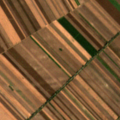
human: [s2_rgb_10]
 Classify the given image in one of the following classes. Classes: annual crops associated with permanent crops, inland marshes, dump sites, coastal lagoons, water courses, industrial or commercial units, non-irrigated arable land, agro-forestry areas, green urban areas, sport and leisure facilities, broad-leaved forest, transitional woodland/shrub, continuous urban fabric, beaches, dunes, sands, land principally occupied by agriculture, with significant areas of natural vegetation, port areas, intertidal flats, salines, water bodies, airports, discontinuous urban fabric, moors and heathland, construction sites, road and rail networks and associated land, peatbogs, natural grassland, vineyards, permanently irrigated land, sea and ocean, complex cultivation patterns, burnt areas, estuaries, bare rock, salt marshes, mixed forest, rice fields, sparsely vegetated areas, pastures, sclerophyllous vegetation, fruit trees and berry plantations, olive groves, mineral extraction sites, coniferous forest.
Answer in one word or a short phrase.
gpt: non-irrigated arable land